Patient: sex F, age 37
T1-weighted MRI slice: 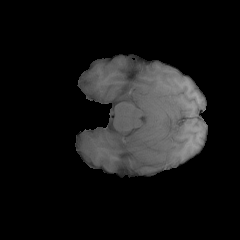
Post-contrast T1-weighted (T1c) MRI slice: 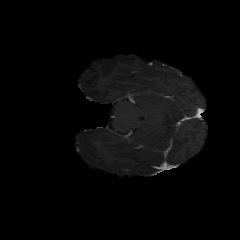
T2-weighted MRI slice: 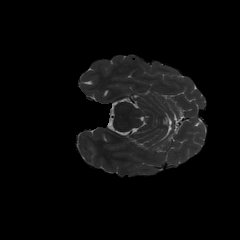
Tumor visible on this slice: no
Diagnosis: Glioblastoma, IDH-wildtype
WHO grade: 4